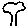
Label: tree